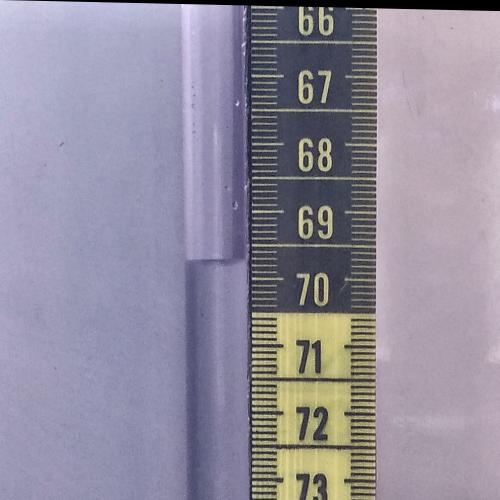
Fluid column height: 69.7 cm